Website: home-depot
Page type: payment
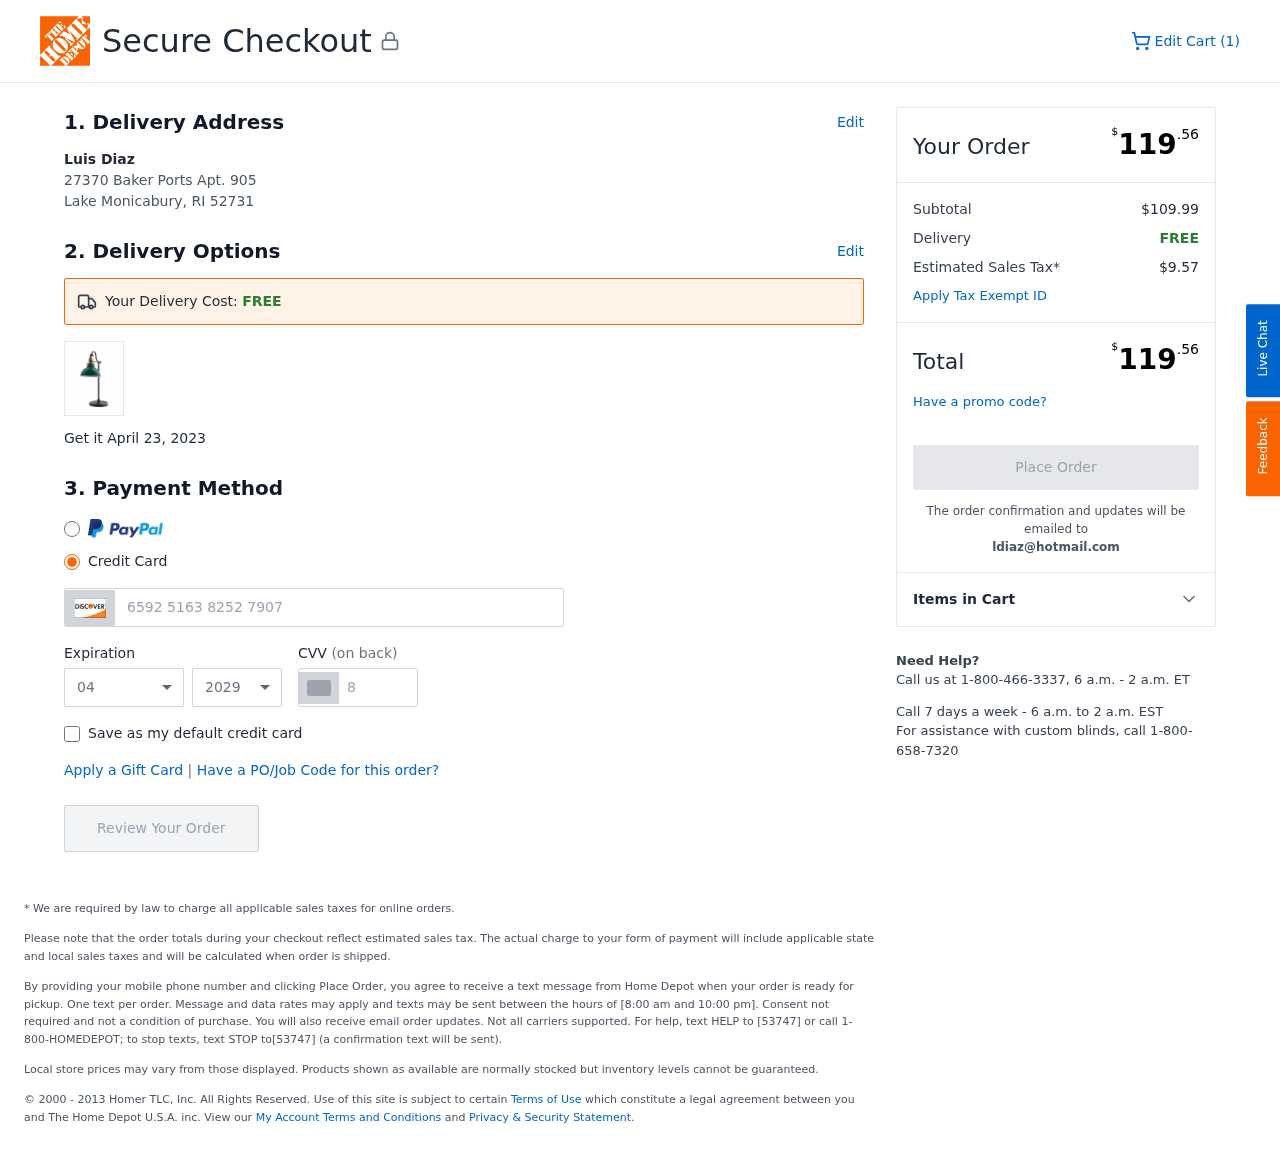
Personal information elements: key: PII_CARD_CVV
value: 865
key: PII_CARD_EXPIRY_MONTH
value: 04
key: PII_CARD_EXPIRY_YEAR
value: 29
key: PII_CARD_NUMBER
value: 6592 5163 8252 7907
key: PII_CITY_STATE_ZIP
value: Lake Monicabury, RI 52731
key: PII_EMAIL
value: ldiaz@hotmail.com
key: PII_FULLNAME
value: Luis Diaz
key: PII_STREET
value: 27370 Baker Ports Apt. 905
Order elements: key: ORDER_NUM_ITEMS
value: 1
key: ORDER_DELIVERY_DATE
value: April 23, 2023
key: ORDER_TOTAL
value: $119.56
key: ORDER_SUBTOTAL
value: $109.99
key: ORDER_SHIPPING_COST
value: FREE
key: ORDER_TAX
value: $9.57